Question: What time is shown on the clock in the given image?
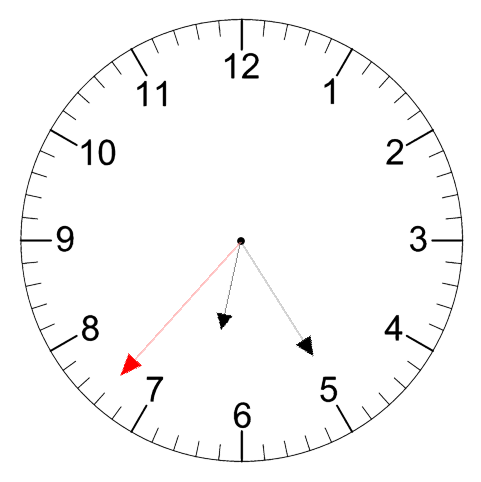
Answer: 06:24:37